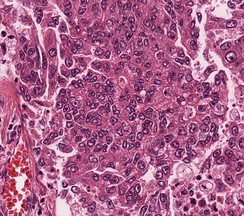
Tumor epithelial tissue: yes
Tumor-associated stroma tissue: yes
Normal tissue: no